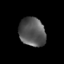
Tissue: lung
Cell type: Epithelial cells
Senescence score: 0.224
Nuclear area (px): 732
Mean DAPI intensity: 86.436